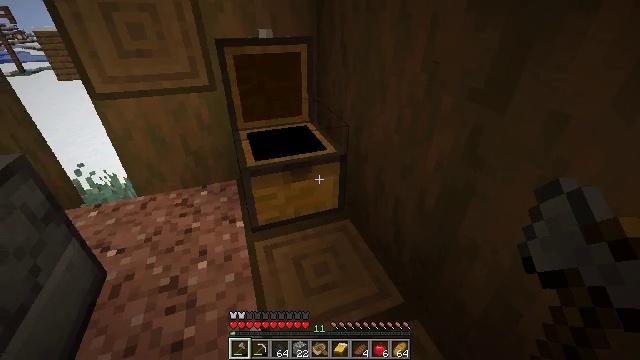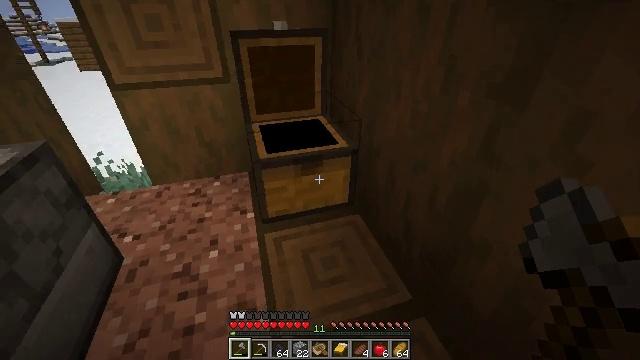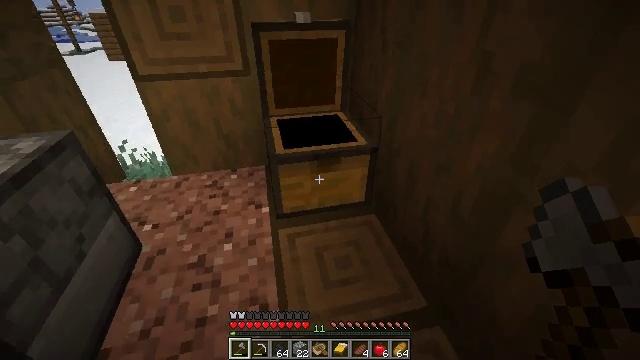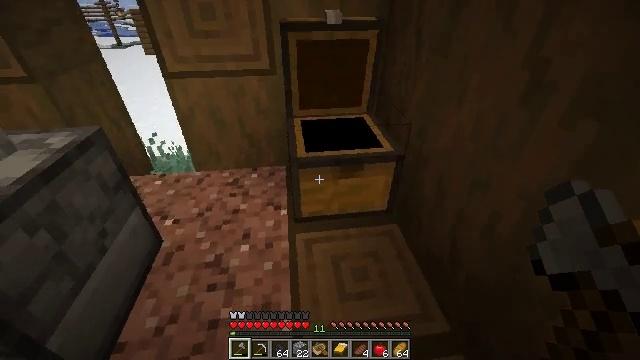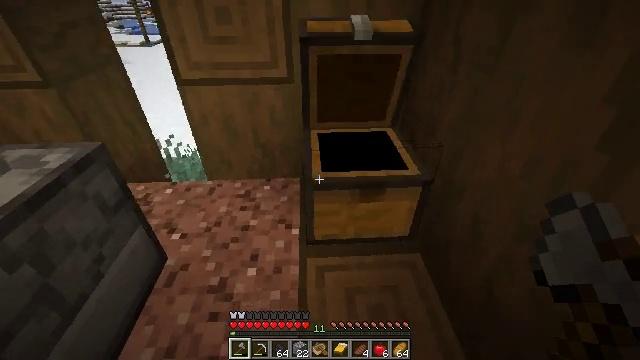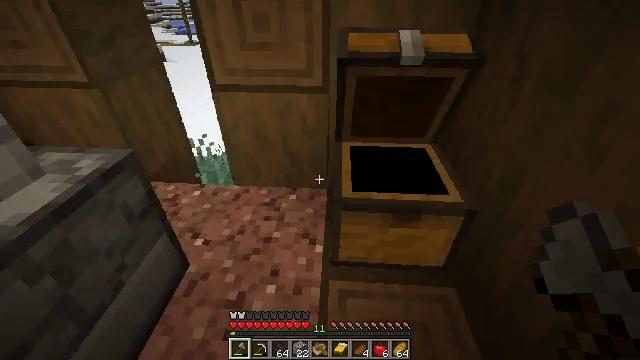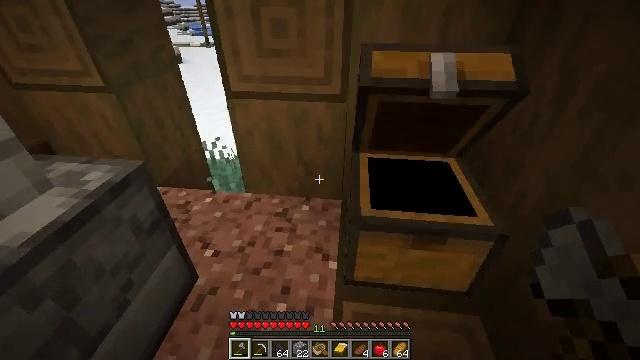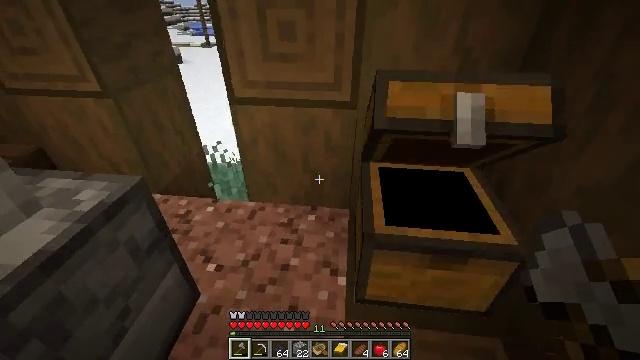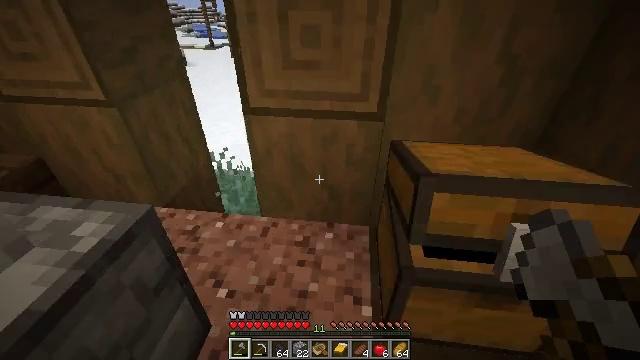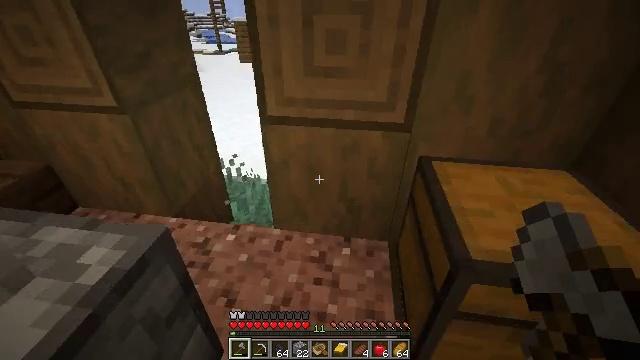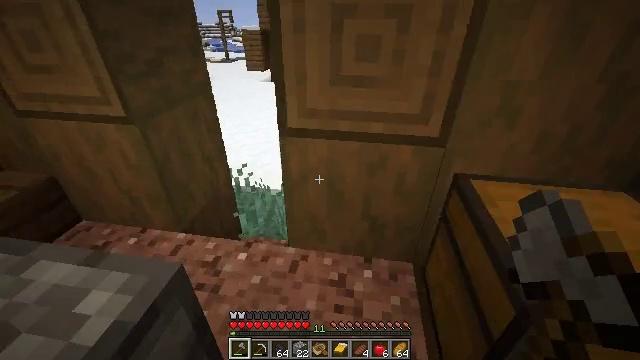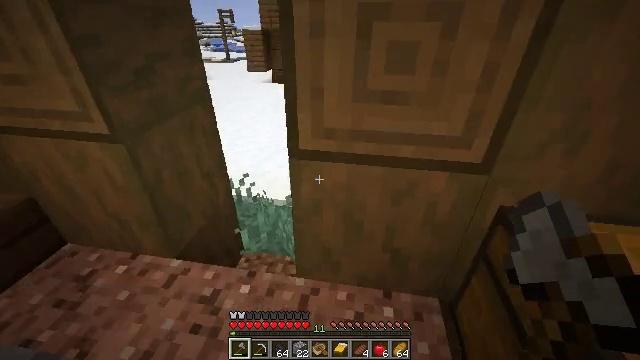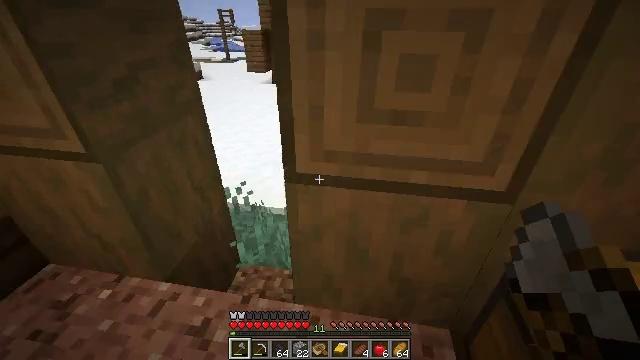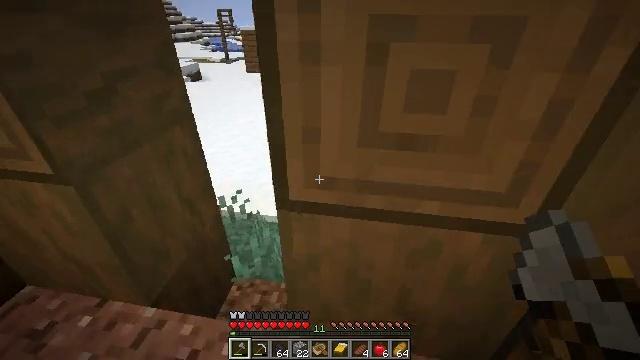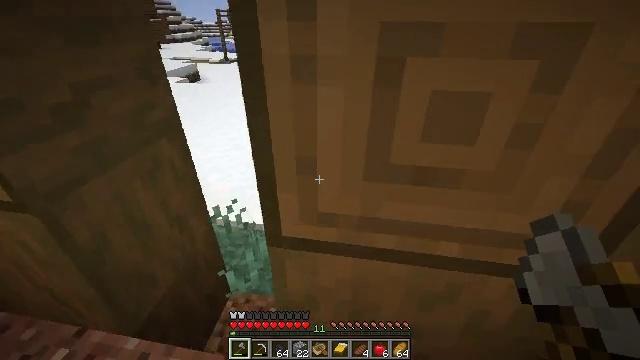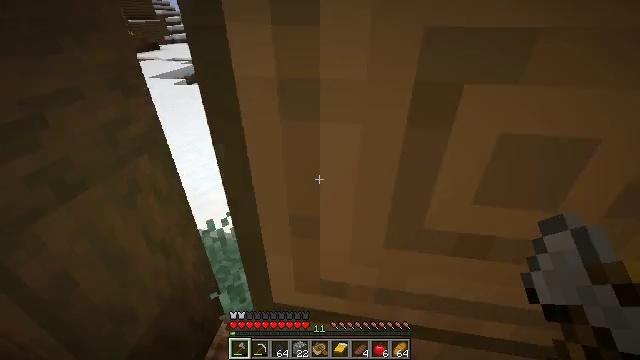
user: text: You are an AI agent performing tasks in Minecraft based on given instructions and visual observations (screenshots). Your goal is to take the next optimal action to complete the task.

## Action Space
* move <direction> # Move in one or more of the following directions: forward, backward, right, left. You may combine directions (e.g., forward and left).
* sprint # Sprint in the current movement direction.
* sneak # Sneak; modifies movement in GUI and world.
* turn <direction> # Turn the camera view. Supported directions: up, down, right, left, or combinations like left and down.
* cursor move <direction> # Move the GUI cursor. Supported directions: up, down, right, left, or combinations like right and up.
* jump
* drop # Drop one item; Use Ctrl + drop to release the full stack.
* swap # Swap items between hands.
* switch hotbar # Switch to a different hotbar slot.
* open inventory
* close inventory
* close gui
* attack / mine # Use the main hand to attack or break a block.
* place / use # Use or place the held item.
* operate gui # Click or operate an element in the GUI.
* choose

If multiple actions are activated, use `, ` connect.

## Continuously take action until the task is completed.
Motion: motion action
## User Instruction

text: Left-click to mine the lantern.
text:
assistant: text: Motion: turn left and down
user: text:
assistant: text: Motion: move forward, turn left and down
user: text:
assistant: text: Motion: move forward, turn left
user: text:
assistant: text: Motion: move forward, turn left
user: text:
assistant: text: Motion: move forward and move left, turn left
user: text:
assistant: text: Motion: move forward and move left, turn left
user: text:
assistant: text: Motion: move forward and move left
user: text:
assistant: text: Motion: move forward and move left
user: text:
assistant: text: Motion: move forward and move left, turn left
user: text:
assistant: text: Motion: move forward, turn up
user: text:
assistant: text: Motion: move forward
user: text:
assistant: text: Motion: move forward
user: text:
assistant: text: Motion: move forward
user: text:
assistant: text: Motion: move forward
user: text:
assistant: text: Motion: move forward
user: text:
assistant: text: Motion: move forward and move left
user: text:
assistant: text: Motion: move forward and move left
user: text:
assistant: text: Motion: move forward and move left, turn right and up
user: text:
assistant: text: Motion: move forward and move left, turn right and up
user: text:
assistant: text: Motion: move forward, turn right and up
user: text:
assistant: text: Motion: move forward, turn right and up
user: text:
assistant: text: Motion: move forward, turn right and up
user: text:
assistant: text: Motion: move forward, turn right and up
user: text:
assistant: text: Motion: move forward, turn right and up
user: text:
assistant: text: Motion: move forward, turn right
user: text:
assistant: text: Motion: move forward
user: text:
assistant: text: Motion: move forward, turn right
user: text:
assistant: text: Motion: move forward and move left, turn right
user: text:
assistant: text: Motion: move forward and move left, turn right
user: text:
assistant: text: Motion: move forward and move left, turn right